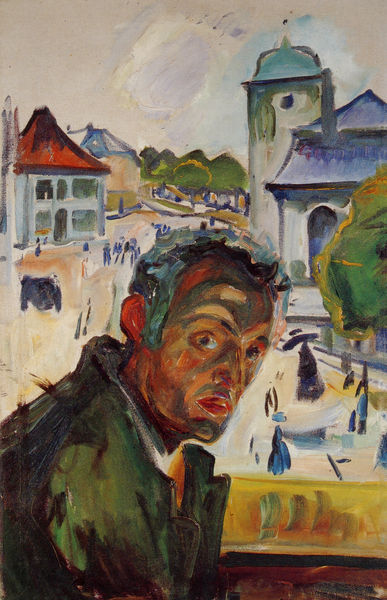
Titel: Selbstbildnis in Bergen
Künstler: Edvard Munch
Standort: Oslo
Institution: Munch-Museet
Schlagwörter: baum, berg, gemälde, gruppe, himmel, mann, wolken, bäume, gelb, grob, grün, kirchturm, menschen, stadt, wäsche, fenster, hut, hüte, mund, nase, ohr, schwarz, strasse, weiss, ausblick, blick, dach, haus, rot, sonnenschirm, malerei, anzug, jacke, portrait, porträt, öl, häuser, hügel, kirche, innen, schulter, bauern, turm, aussicht, balkon, ansicht, vedute, dorf, dächer, fußgänger, markt, platz, laken, selbstporträt, baumkrone, gruppen, glockenturm, expressionistisch, volk, bettlaken, fensterbank, marktplatz, blaue reiter, autoporträt, flüchtig, zwiebelhaube, turmhaube, zusammenlegen